Question: I inserted a new ViewController and added a navigation bar, but as can be seen in the image below, the navigation bar is hidden. I think there is a navigation bar that exists already but it didn't show up in storyboard. How do I solve this?

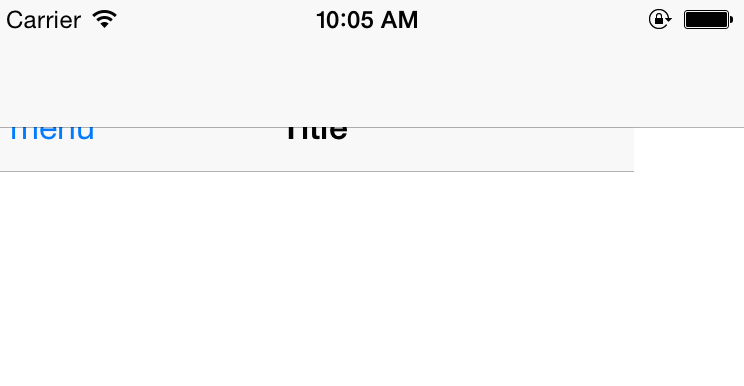
Answer: Actually the problem was the navigation bar is already exist in view controller but it doesn't show in storyboard. To solve this